Question: I am trying to save PayPal Payments Pro settings in Magento 1.7.0.2 without much luck. No matter what I put in the settings, when I save the configuration, it gives me a the "The configuration has been saved." message, but the PayPal settings will then be empty. This is for any PayPal method, no matter what credentials or options I put in (so long as they pass front-end validation).
I have watched every log file I can think of, and there are no errors showing up. Not a peep. I also have tried this on my local environment and a deployed test environment, both acting the same way.
Does anyone have any suggestions or ideas? Not being able to test this method is definitely holding me up, and is essential for my store.
Appreciate your help! Thanks.
(I also posted this in the Magento forums, and will post any helpful info here if I find it.)
EDIT: Here's an image of what I put in, with bunk test credentials. I would expect that it would throw some kind of error, but I only get success and then a blanked out form on refresh.

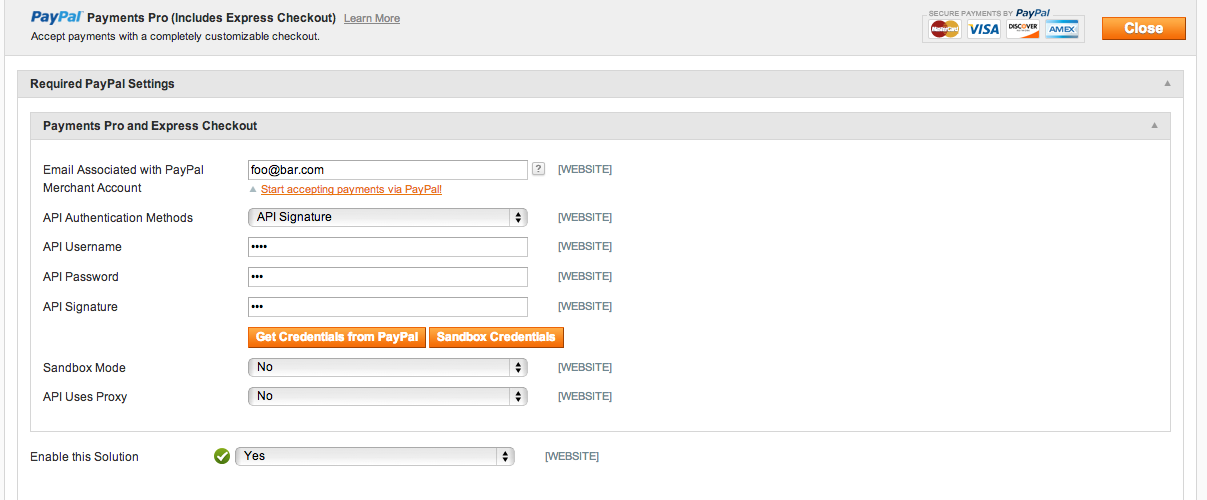
Answer: Turns out that this error was caused by a Core override for another bug. The override that caused the issue is explained here: <URL>
Removing said code resolves the issue.